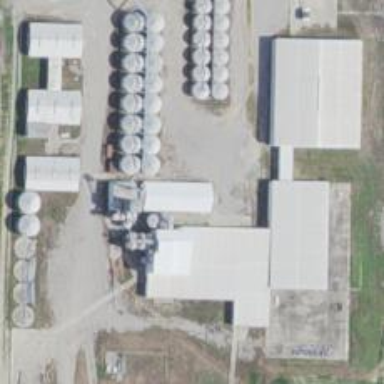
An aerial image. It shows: Silo.